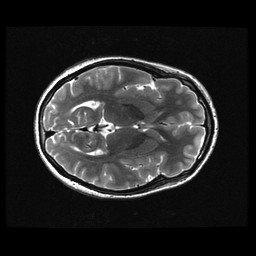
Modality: T2w
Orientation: axial
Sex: female
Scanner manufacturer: ge
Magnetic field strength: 3 T
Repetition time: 5 s
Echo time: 0.1015 s